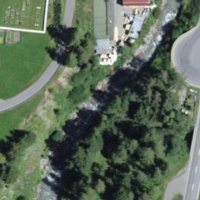
EUNIS habitat code: 24
Species observed at this site:
Corvus corone
Cyanistes caeruleus